Question:
I need to style my web page title like this image, Please could you help with this.
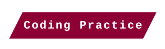
Answer: I think this is it
Adjust it to your needs
'''
#parallelogram {
padding: 8px;
display: inline-block;
background: darkred;
transform: skewX(-30deg);
}
#text {
transform: initial;
color: white;
transform: skewX(30deg);
}
'''
'''
<div id="parallelogram">
<div id="text">
Coding practice
</div>
</div>
'''